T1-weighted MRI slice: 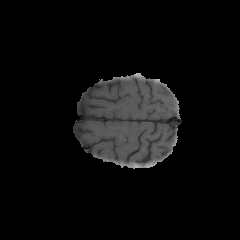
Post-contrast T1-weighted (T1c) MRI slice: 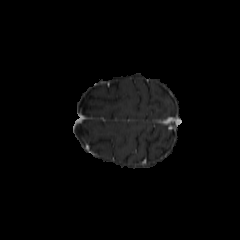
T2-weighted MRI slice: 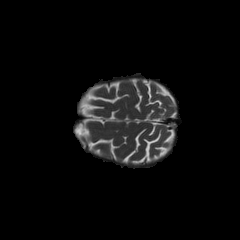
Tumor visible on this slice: no